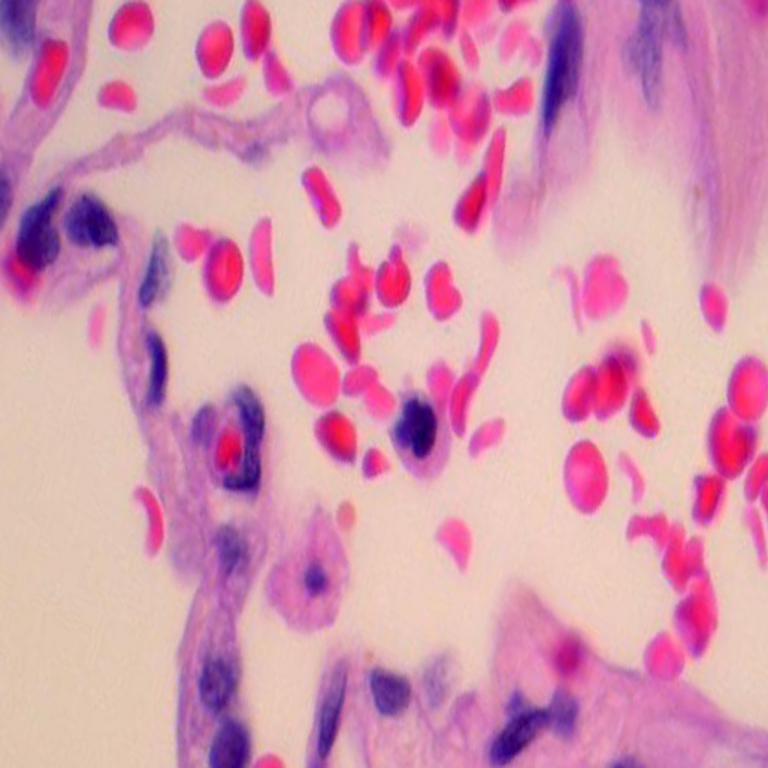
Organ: lung
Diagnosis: benign